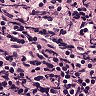
Metastatic tissue present: no